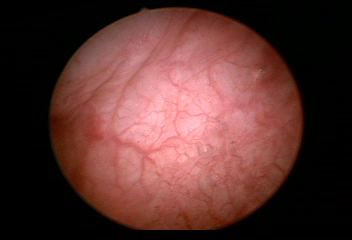
Modality: WLC
Class: Normal mucosa
Bladder cancer association: No